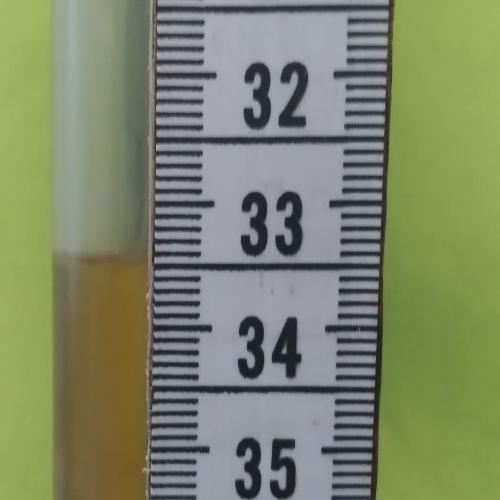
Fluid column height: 33.4 cm